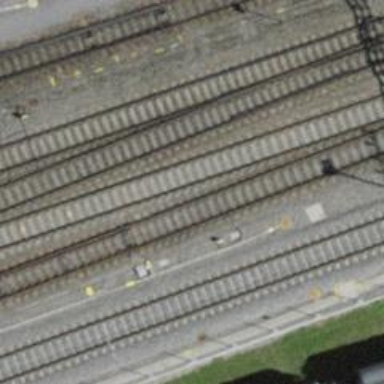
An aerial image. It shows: Railway switch.